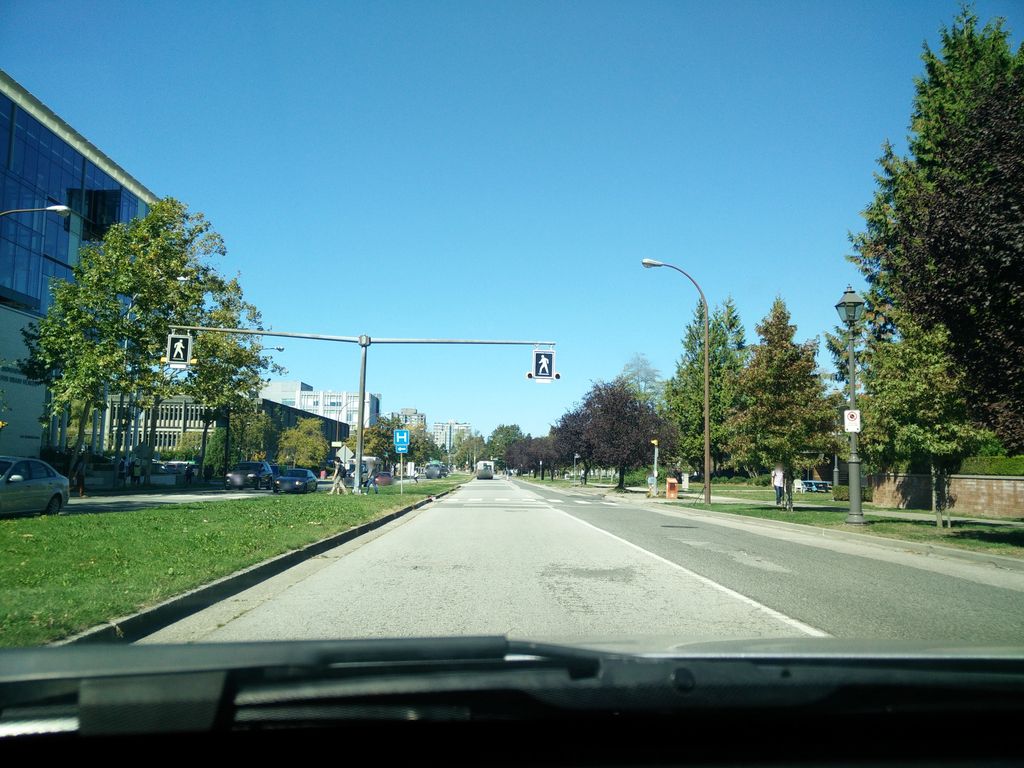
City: vancouver